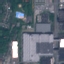
Land use / land cover class: Industrial